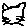
Label: cat